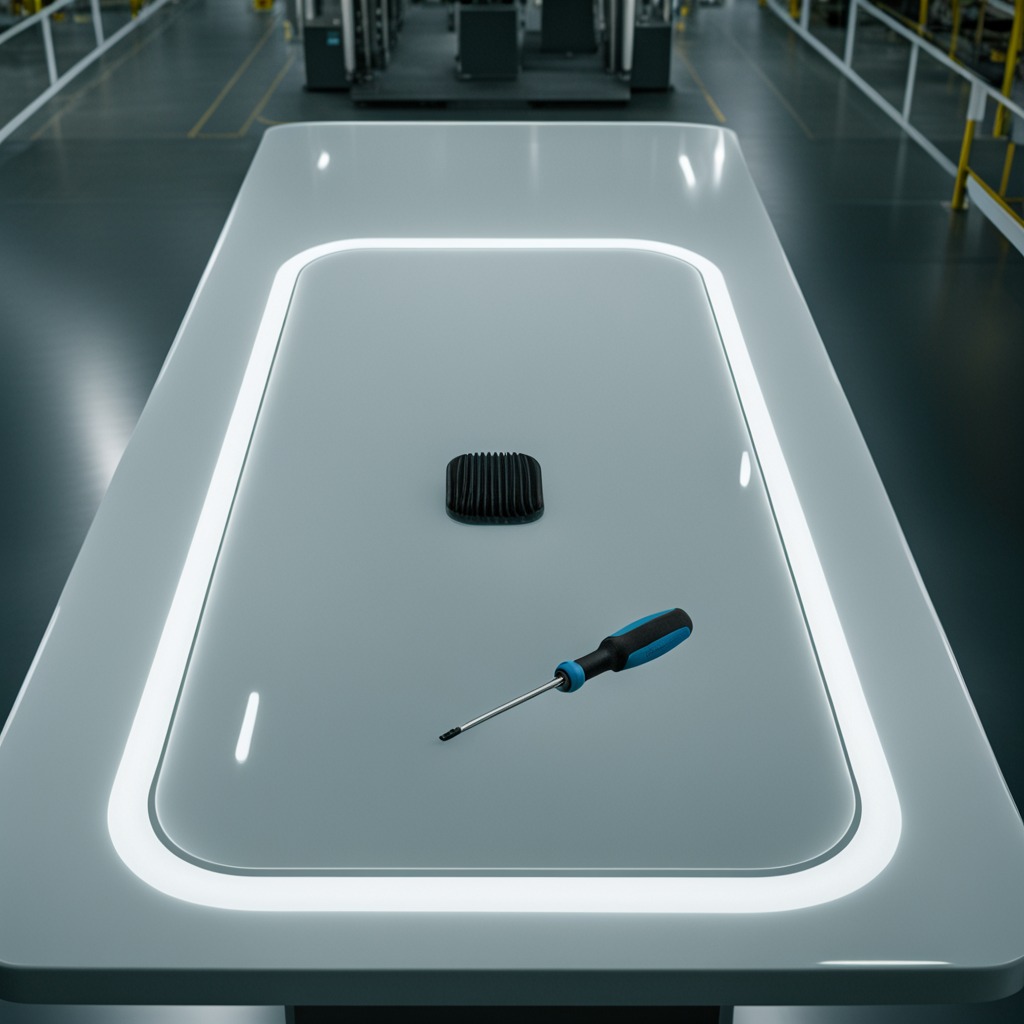
A screwdriver is lying on the table.